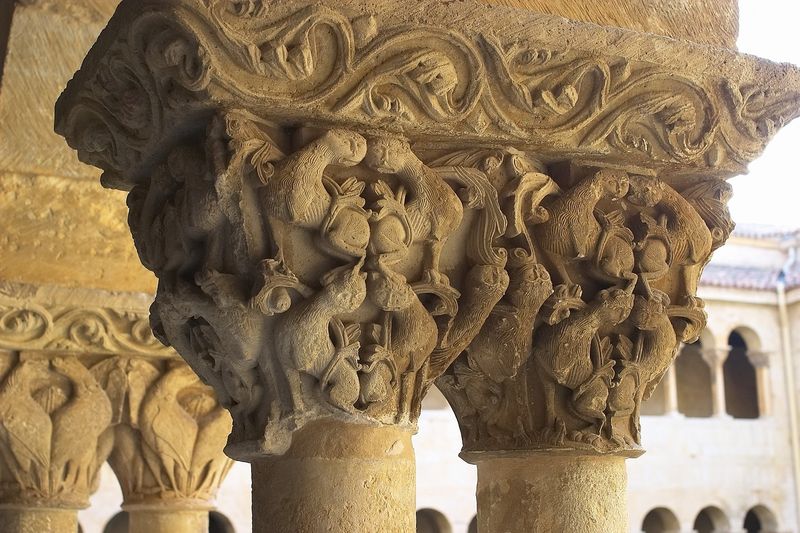
Titel: S. Domingo de Silos
Standort: Burgos (EU - E)
Schlagwörter: adler, vogel, gelb, braun, säule, säulen, gebäude, haus, stein, vögel, figuren, detail, kapitell, wappen, rauten, sandstein, zerstört, dämonen, akanthus, kringel, greife